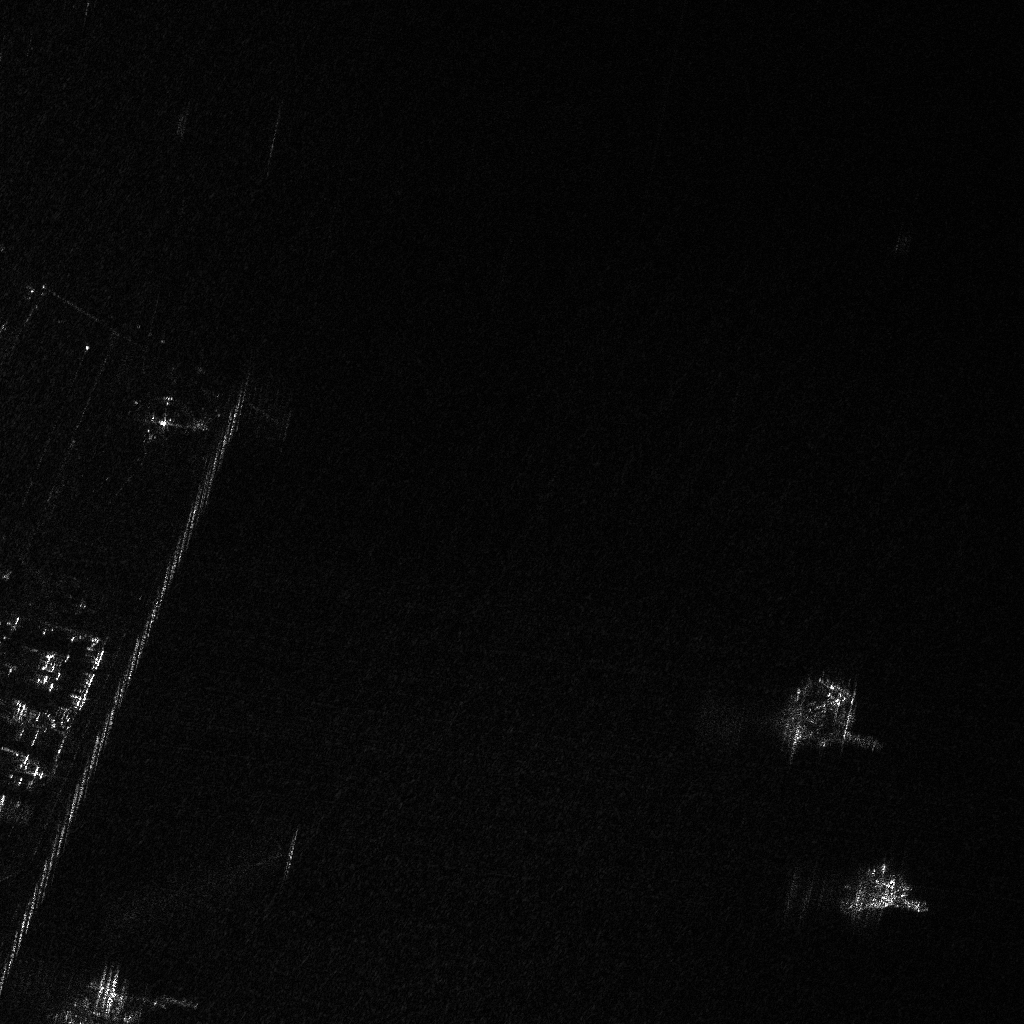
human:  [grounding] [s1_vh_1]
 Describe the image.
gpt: In the satellite image, there is  <ref>1 large container </ref> <box>[[7, 95, 15, 99, 25]]</box> located at bottom left,  <ref>2 large container </ref> <box>[[76, 69, 84, 72, 19], [82, 85, 90, 88, 25]]</box> located at bottom right.